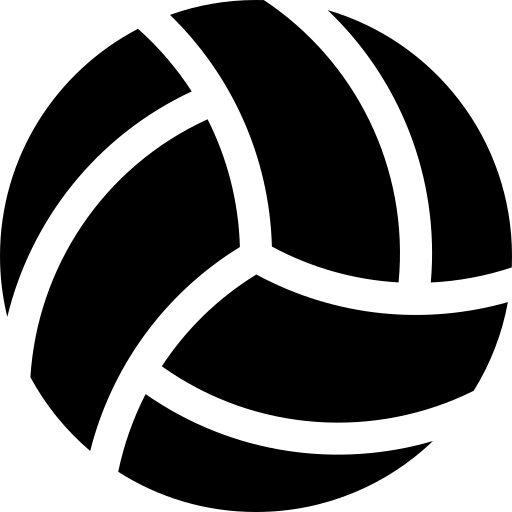
Tags: icon, FontAwesome, fa-icon, solid, volleyball